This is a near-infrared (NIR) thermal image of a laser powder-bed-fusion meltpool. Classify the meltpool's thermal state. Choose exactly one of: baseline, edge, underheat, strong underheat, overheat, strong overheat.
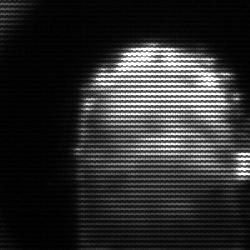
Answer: baseline